Interaction volume radius: 10 \u00c5
Interaction volume height: 45 \u00c5
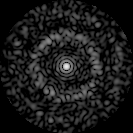
Disorder parameter: 0.8355